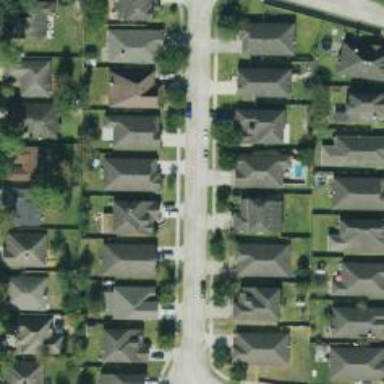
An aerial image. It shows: Residential road with separate sidewalk.